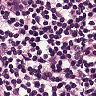
Metastatic tissue present: no